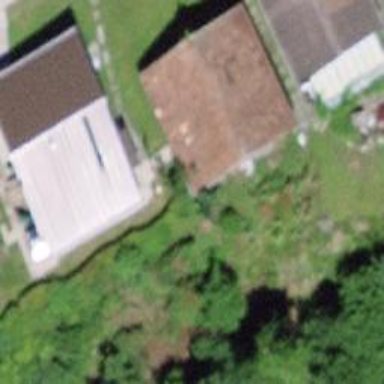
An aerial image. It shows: Rural barn.